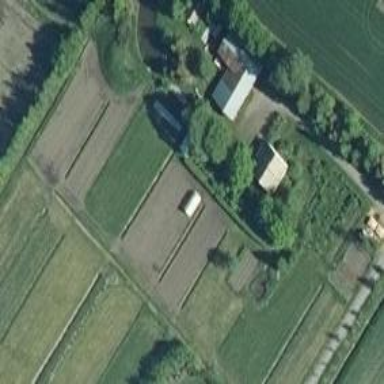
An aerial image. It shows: Farm.